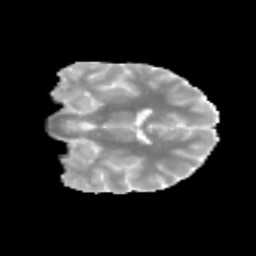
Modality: MD
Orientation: coronal
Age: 13
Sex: female
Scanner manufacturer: siemens
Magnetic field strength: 3 T
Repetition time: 3.8 s
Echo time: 0.07 s